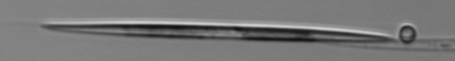
Label: Pseudo-nitzschia